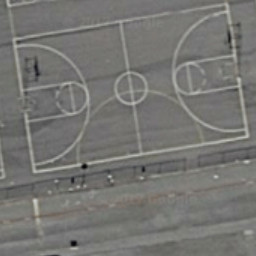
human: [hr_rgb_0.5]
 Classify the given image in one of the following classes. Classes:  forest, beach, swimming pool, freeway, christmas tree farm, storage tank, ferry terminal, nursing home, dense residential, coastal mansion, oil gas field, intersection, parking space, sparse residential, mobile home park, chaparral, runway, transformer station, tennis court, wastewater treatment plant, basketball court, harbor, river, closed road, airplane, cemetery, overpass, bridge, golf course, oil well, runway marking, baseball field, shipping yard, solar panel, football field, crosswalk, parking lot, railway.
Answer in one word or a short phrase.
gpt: basketball court